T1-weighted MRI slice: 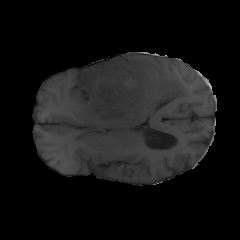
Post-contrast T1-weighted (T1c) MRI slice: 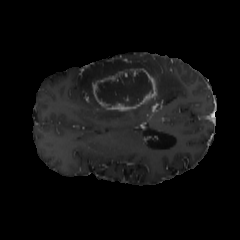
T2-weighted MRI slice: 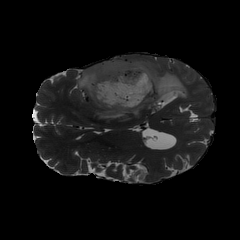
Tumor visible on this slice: yes